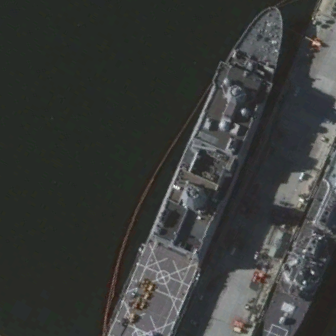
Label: combat